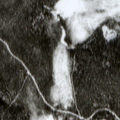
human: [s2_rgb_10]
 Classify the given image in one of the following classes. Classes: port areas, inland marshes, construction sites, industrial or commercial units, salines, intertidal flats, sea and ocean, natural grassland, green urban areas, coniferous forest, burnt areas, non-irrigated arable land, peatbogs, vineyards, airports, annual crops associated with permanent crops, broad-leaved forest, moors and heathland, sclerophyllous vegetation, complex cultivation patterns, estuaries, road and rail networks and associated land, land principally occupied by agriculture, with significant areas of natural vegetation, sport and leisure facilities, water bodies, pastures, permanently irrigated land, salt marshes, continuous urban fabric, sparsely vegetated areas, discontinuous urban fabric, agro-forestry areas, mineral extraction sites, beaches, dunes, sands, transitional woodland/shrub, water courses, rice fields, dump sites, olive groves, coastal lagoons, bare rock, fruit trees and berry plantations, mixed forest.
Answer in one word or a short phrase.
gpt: coniferous forest